Interaction volume radius: 5 \u00c5
Interaction volume height: 15 \u00c5
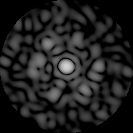
Disorder parameter: 0.7892